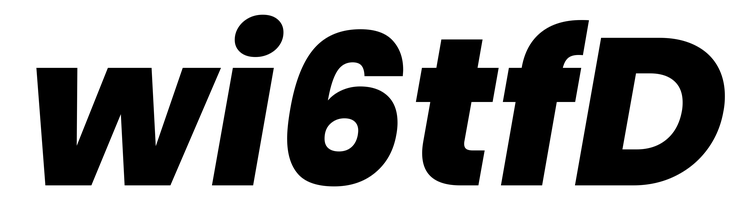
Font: Poppins-ExtraBoldItalic